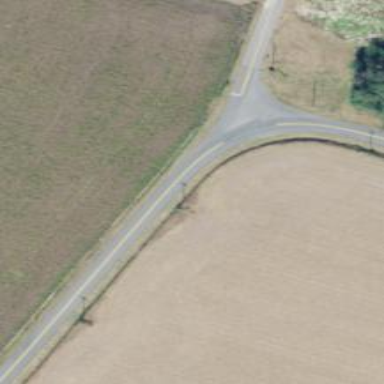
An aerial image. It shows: Tertiary road.